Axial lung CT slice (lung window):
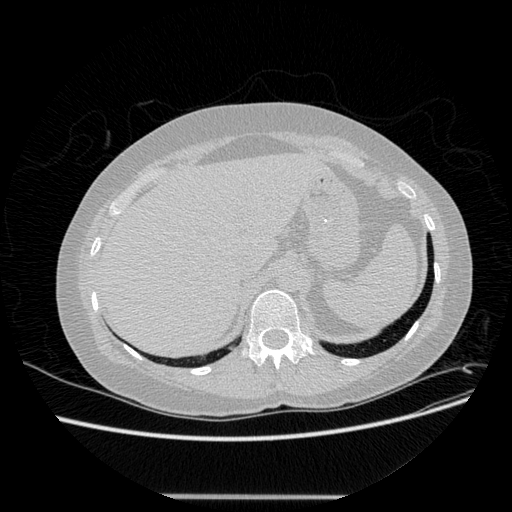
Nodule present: no